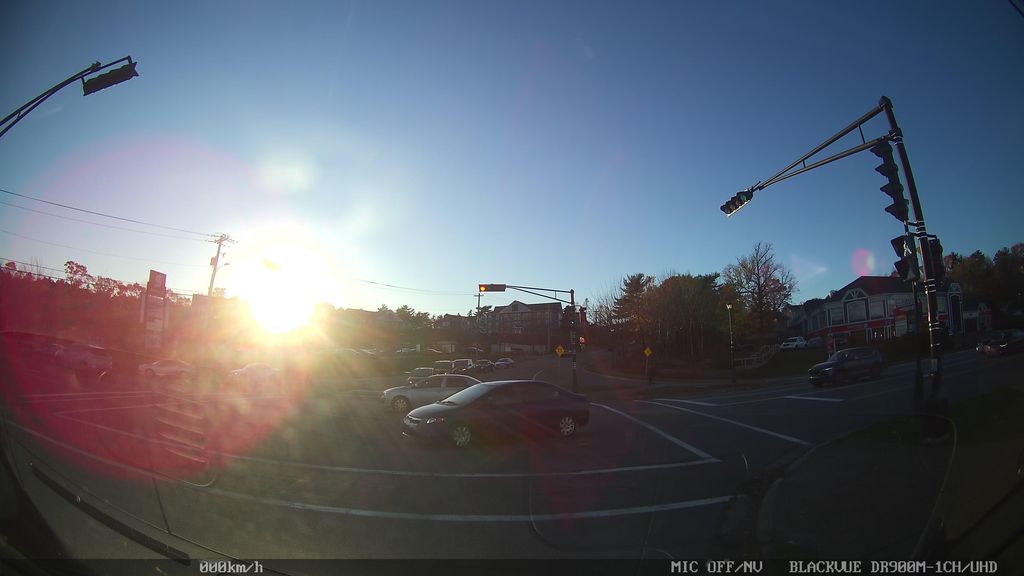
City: halifax